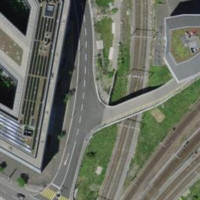
EUNIS habitat code: 57
Species observed at this site:
Eupeodes corollae